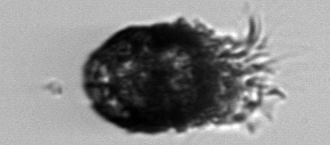
Label: Stenosemella_pacifica